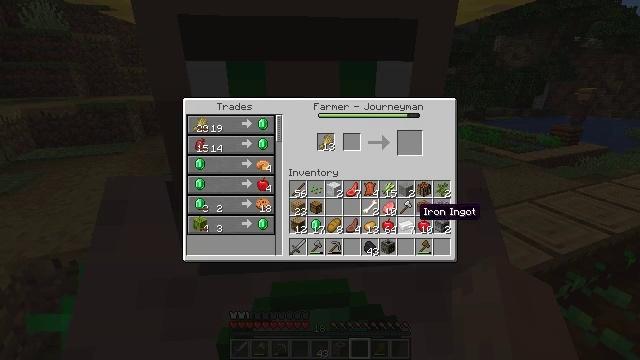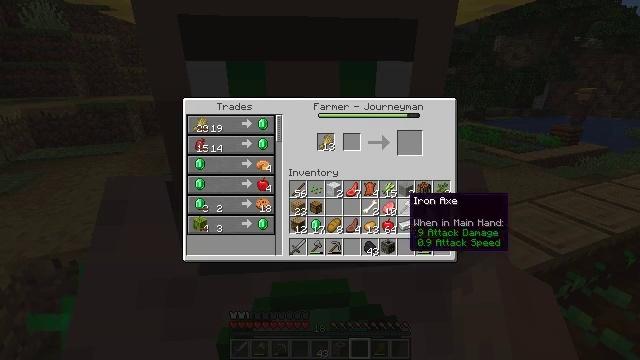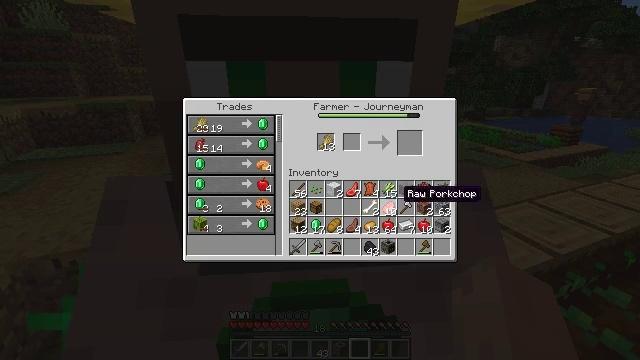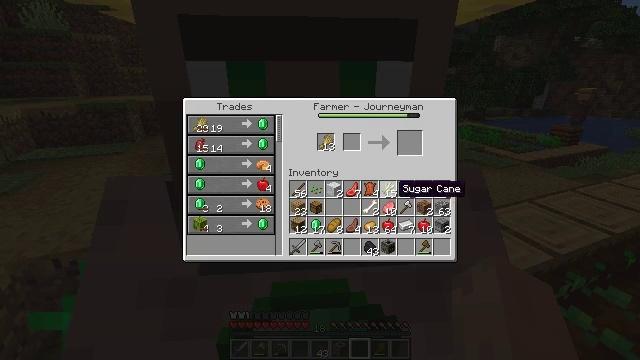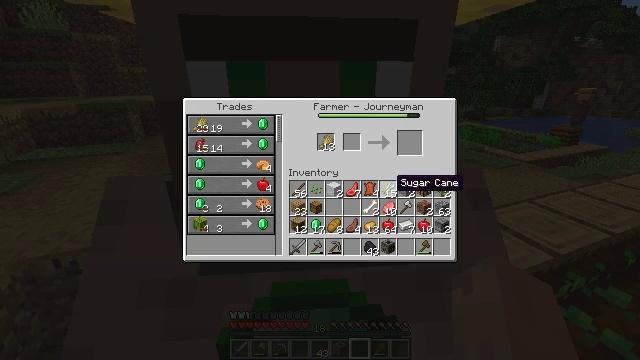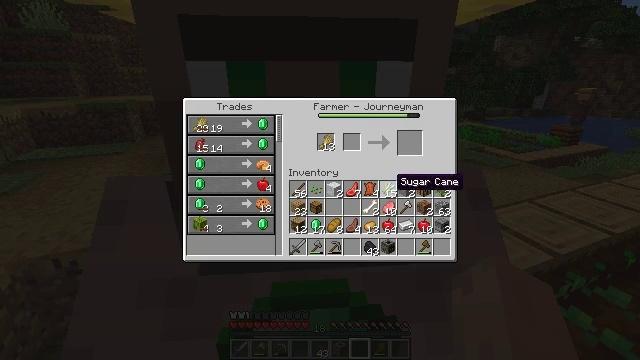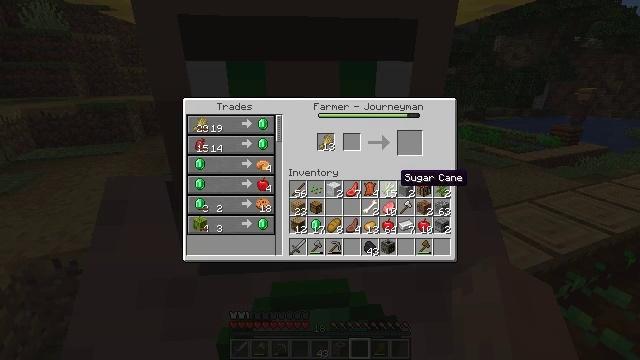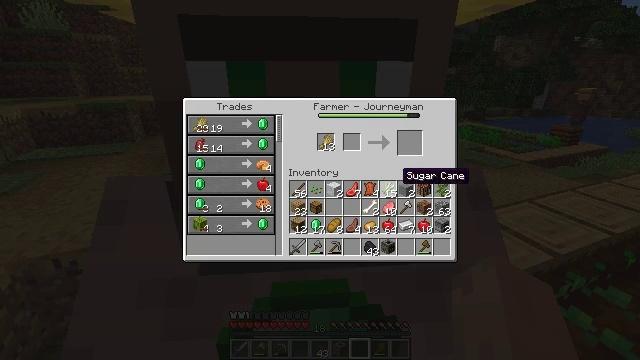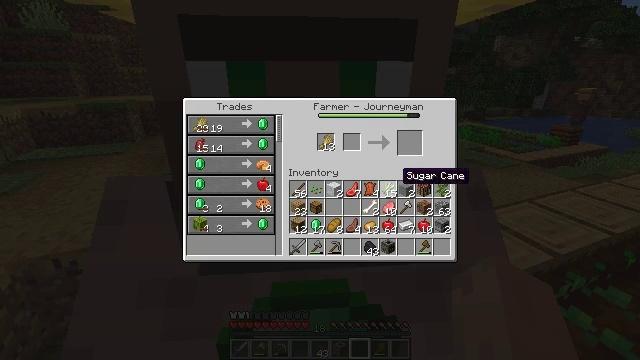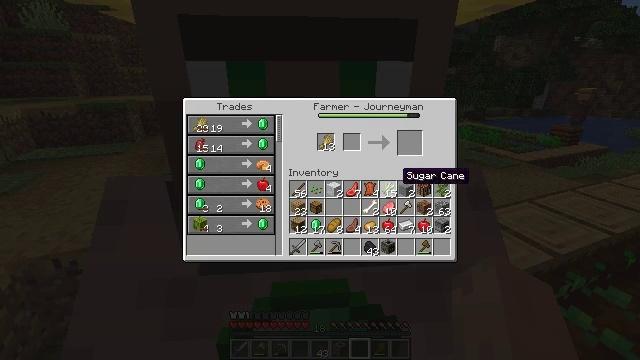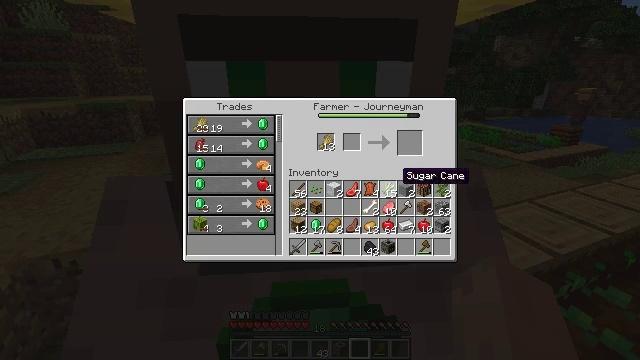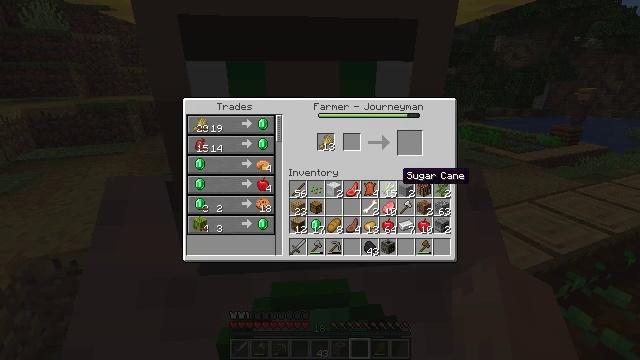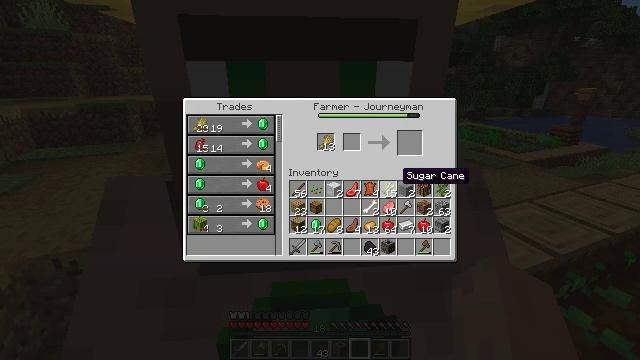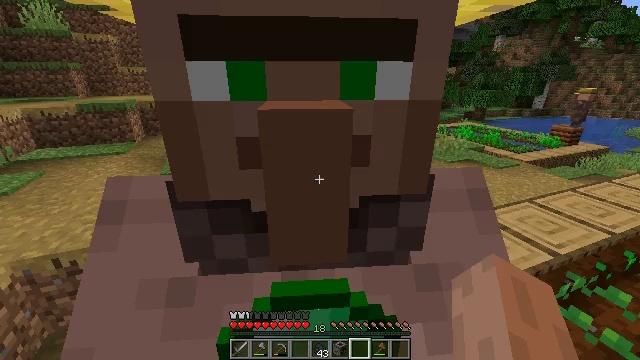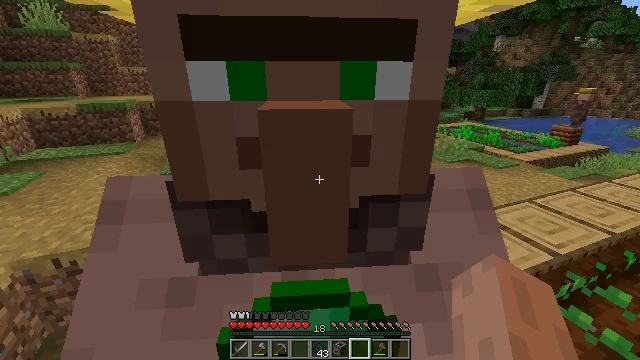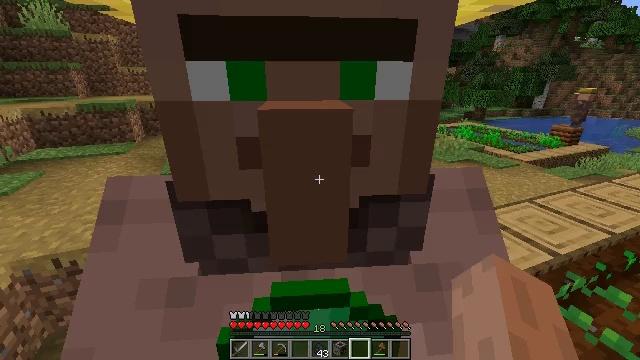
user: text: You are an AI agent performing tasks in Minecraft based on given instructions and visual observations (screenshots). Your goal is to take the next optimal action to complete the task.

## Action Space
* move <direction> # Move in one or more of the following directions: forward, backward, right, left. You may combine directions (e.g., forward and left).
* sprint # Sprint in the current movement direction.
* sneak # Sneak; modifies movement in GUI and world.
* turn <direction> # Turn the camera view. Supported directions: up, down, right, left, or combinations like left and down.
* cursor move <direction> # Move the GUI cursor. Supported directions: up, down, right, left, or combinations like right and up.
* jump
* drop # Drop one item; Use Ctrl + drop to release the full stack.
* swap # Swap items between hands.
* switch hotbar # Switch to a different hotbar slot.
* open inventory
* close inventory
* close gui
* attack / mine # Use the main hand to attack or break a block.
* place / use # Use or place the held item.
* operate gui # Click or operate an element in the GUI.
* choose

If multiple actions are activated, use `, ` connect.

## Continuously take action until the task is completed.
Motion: motion action
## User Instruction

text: Attack the grindstone to break it.
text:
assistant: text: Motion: cursor move left and up
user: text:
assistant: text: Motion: no_op
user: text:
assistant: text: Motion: no_op
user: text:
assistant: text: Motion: no_op
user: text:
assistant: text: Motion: no_op
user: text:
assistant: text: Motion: no_op
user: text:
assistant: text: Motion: no_op
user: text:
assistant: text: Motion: no_op
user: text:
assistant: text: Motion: no_op
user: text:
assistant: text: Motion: no_op
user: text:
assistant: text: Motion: no_op
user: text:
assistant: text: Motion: no_op
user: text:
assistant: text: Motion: no_op
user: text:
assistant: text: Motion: no_op
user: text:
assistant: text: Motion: no_op
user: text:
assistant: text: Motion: no_op
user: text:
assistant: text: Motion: close gui
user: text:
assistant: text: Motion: open inventory
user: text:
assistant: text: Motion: turn left
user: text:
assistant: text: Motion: turn left and down
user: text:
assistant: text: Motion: turn left and down
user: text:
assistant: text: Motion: move forward
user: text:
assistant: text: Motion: move forward
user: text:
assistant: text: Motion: move forward
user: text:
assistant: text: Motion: move forward
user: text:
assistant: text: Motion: move forward
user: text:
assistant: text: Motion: move forward, turn right
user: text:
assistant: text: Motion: move forward, turn right and up
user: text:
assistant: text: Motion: move forward, turn right and up
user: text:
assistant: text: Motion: move forward, jump